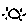
Label: sun